Question: I am sticking together two plots using imshow, but I am trying to add a border in between the images and can't find a way to do it.
The code I am currently using is:
'''
x = np.arange(0,5,0.1)
y = np.arange(0,5,0.1)
X, Y = np.meshgrid(x, y)
a1 = X**2+Y**2
a2 = X**2+Y**2
a3 = X**2+Y**2
a = np.concatenate((a1,a2,a3), axis=1)
fig, ax = plt.subplots()
im = ax.imshow(a, cmap=cm.RdYlGn, aspect = 'auto')
plt.show()
'''
Which produces the following image:

However I would like two 'border' lines to be drawn to separate the images (i.e. between the first and the second and the second and third). How can I achieve this?
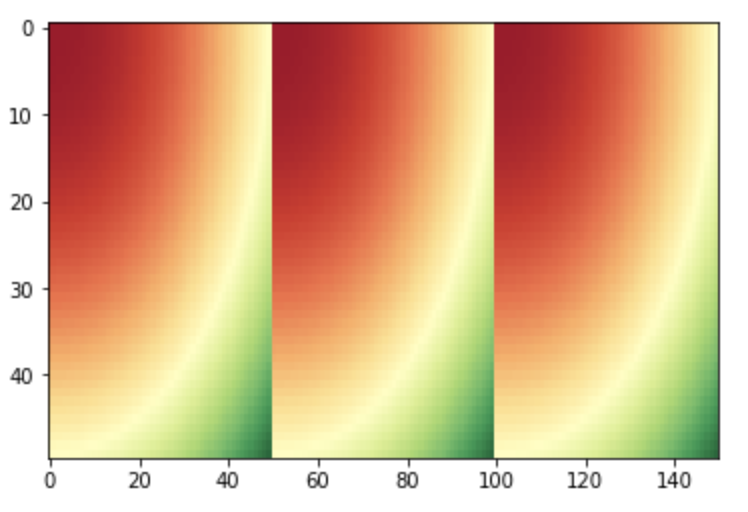
Answer: You can use <URL> to draw vertical lines:
'''
# collect coordinates from array shapes:
a1h, a1w = a1.shape
a2h, a2w = a2.shape
plt.vlines((a1w,a1w+a2w), (0,0), (a1h, a2h))
plt.ylim(50,0)
'''